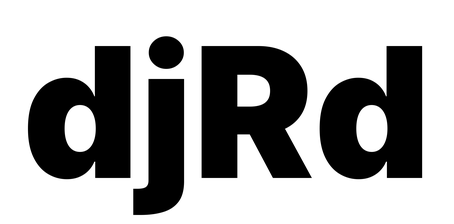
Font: Inter_Black